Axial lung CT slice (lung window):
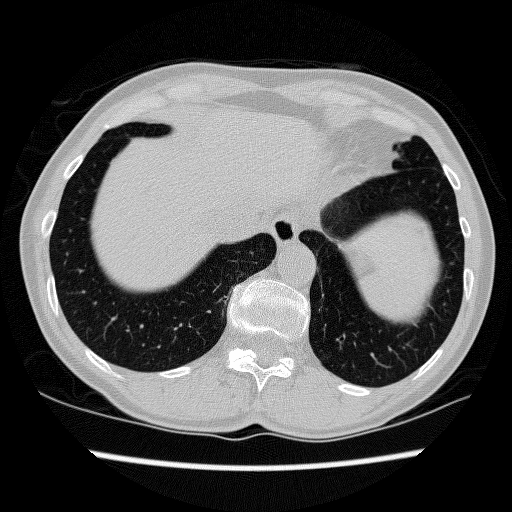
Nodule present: no